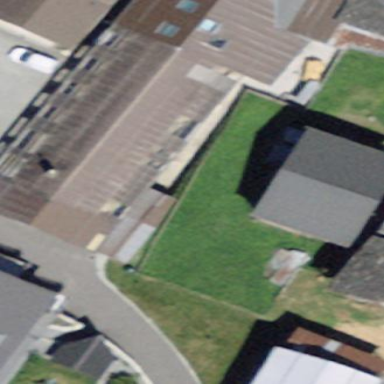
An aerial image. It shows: Industrial building.